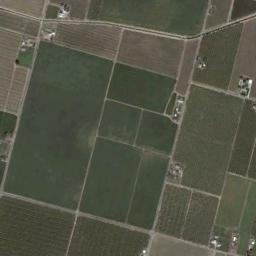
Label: rectangular_farmland